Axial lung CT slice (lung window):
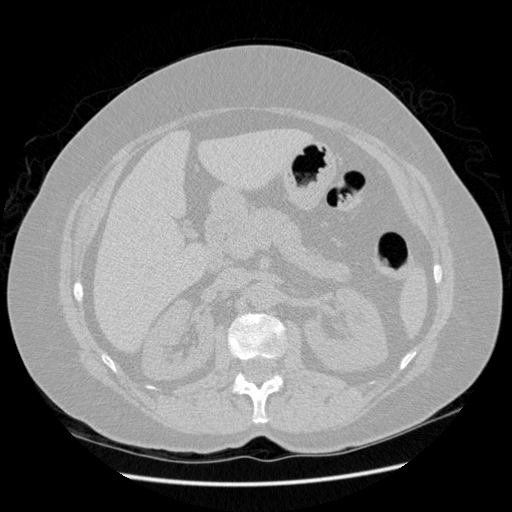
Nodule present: no